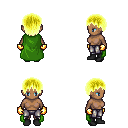
a pixel art fantasy rpg character, female body template, human, dark skin, green cape, metal pants, gold plain hairstyle, gold gloves, black shoes, four views (front, back, left, right), 2x2 character sprite sheet, small pixel art, hard edges, no anti-aliasing